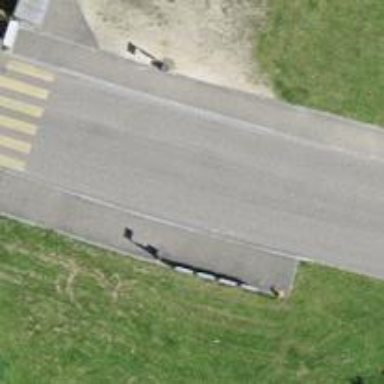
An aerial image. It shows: Bus stop equipped with public transport stop position.